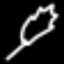
Label: leaf